Chest X-ray:
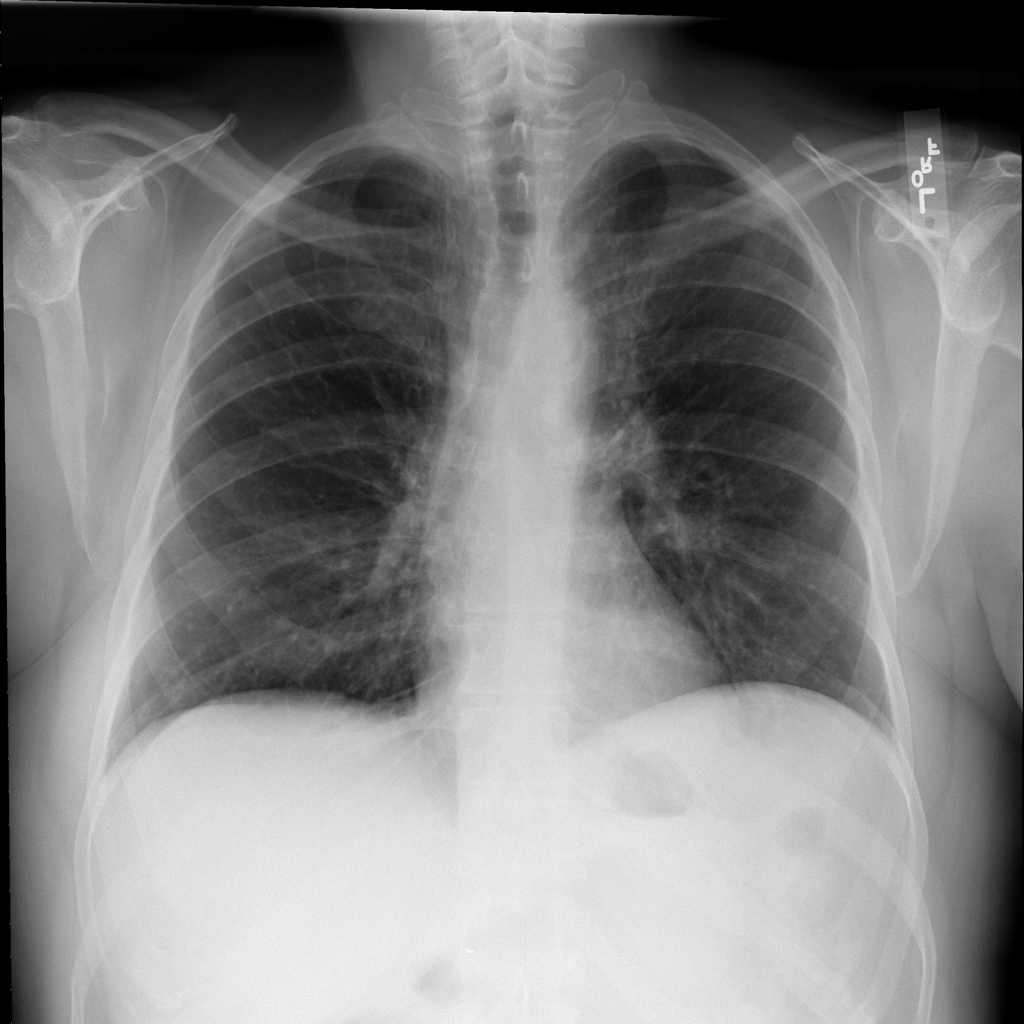
No abnormal finding: yes